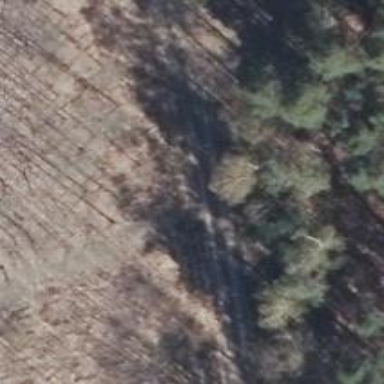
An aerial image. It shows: Track road with grade3 tracktype.